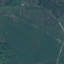
Label: Pasture